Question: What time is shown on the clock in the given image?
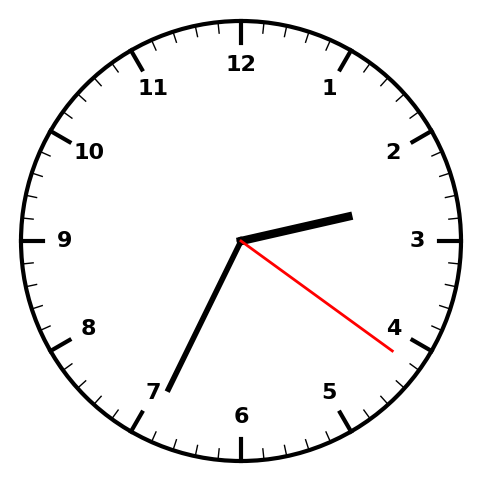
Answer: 02:34:21